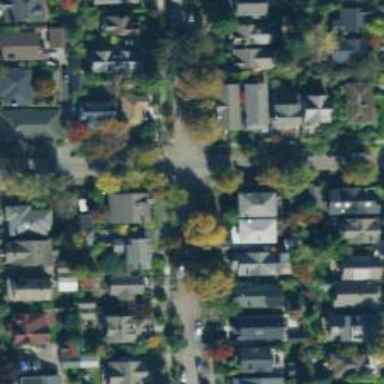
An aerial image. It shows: Residential road with separate sidewalk.